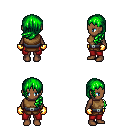
a pixel art fantasy rpg character, female body template, human, dark skin, leather chest armor, red pants, green left-swept hairstyle, gold gloves, four views (front, back, left, right), 2x2 character sprite sheet, small pixel art, hard edges, no anti-aliasing